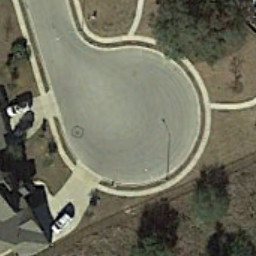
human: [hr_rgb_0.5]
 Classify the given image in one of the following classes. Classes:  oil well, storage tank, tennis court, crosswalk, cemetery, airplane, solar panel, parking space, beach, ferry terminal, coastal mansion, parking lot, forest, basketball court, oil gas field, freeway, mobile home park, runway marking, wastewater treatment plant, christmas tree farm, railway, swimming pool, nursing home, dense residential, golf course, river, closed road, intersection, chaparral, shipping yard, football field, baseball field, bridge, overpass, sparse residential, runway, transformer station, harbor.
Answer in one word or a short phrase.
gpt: closed road